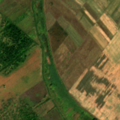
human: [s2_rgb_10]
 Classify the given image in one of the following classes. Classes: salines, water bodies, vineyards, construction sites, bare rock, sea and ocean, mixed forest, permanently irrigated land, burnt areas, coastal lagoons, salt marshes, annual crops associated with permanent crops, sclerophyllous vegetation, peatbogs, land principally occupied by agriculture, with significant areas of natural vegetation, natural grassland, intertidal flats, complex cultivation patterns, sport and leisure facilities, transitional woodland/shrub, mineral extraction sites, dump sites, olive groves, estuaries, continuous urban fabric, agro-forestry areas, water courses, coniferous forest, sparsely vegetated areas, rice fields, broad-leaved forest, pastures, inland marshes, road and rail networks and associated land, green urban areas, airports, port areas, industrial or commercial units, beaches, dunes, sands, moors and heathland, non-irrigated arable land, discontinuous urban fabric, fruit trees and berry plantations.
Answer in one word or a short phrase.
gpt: non-irrigated arable land, land principally occupied by agriculture, with significant areas of natural vegetation